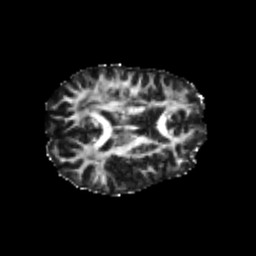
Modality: FA
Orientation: axial
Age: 23
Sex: female
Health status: healthy
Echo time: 0.074 s